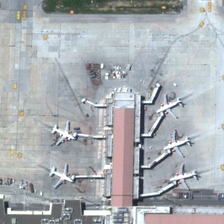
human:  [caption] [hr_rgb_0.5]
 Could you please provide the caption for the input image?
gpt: a large number of cars parked near the airport plains .

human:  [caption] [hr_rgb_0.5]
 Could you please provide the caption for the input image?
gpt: five planes are parked next to a terminal in an airport .

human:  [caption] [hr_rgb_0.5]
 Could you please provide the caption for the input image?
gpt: many of the planes were docked on the wide] .

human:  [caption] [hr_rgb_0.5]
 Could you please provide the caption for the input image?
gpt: five planes are parked next to a terminal in an airport .

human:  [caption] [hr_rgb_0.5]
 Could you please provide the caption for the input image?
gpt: many of the planes were docked on the wide] .